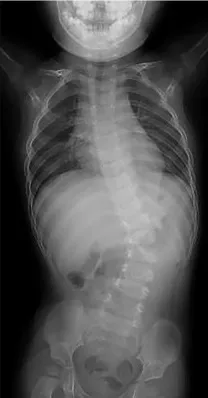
KHE in Patient 2: X-ray showed slight scoliosis.
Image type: radiology (x_ray)